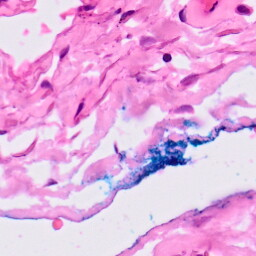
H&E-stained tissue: Lung